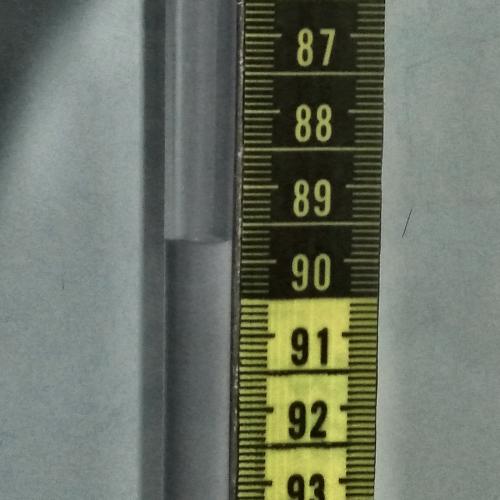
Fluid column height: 89.7 cm